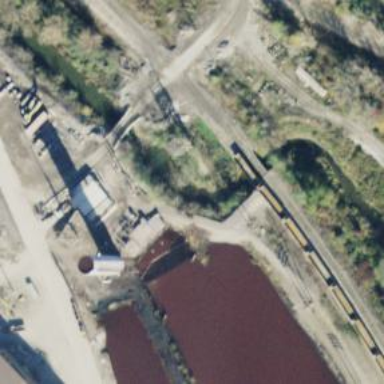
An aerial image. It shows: Bridge over railway line.